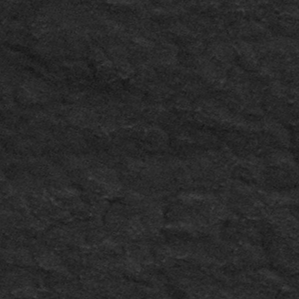
Label: frost